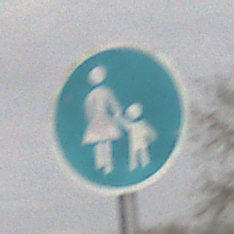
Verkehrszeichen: Gehweg
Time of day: MorningAfternoon
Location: Outdoor (Suburban)
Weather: Overcast
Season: NotSpecified
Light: Natural